Question: how to remove physics shape in Xcode simulator.when i run my test app in Xcode simulator i get following shapes combined, how to remove it.

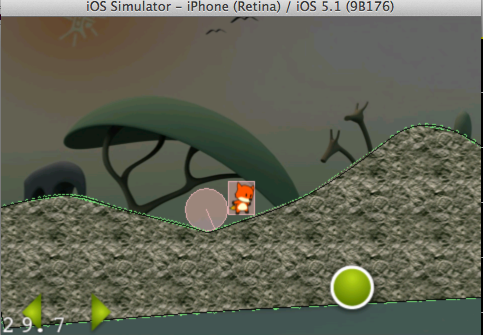
Answer: <URL> is what you are looking for.
All the best.! :)